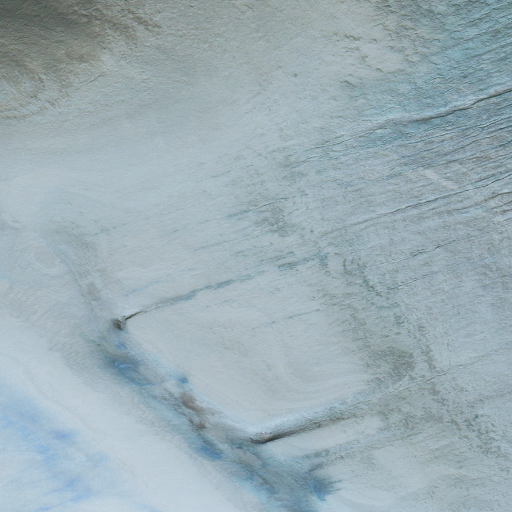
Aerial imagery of mountain in Alaska named Broken Mountain containing only unknown